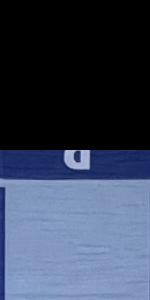
Label: Empty